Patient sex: M
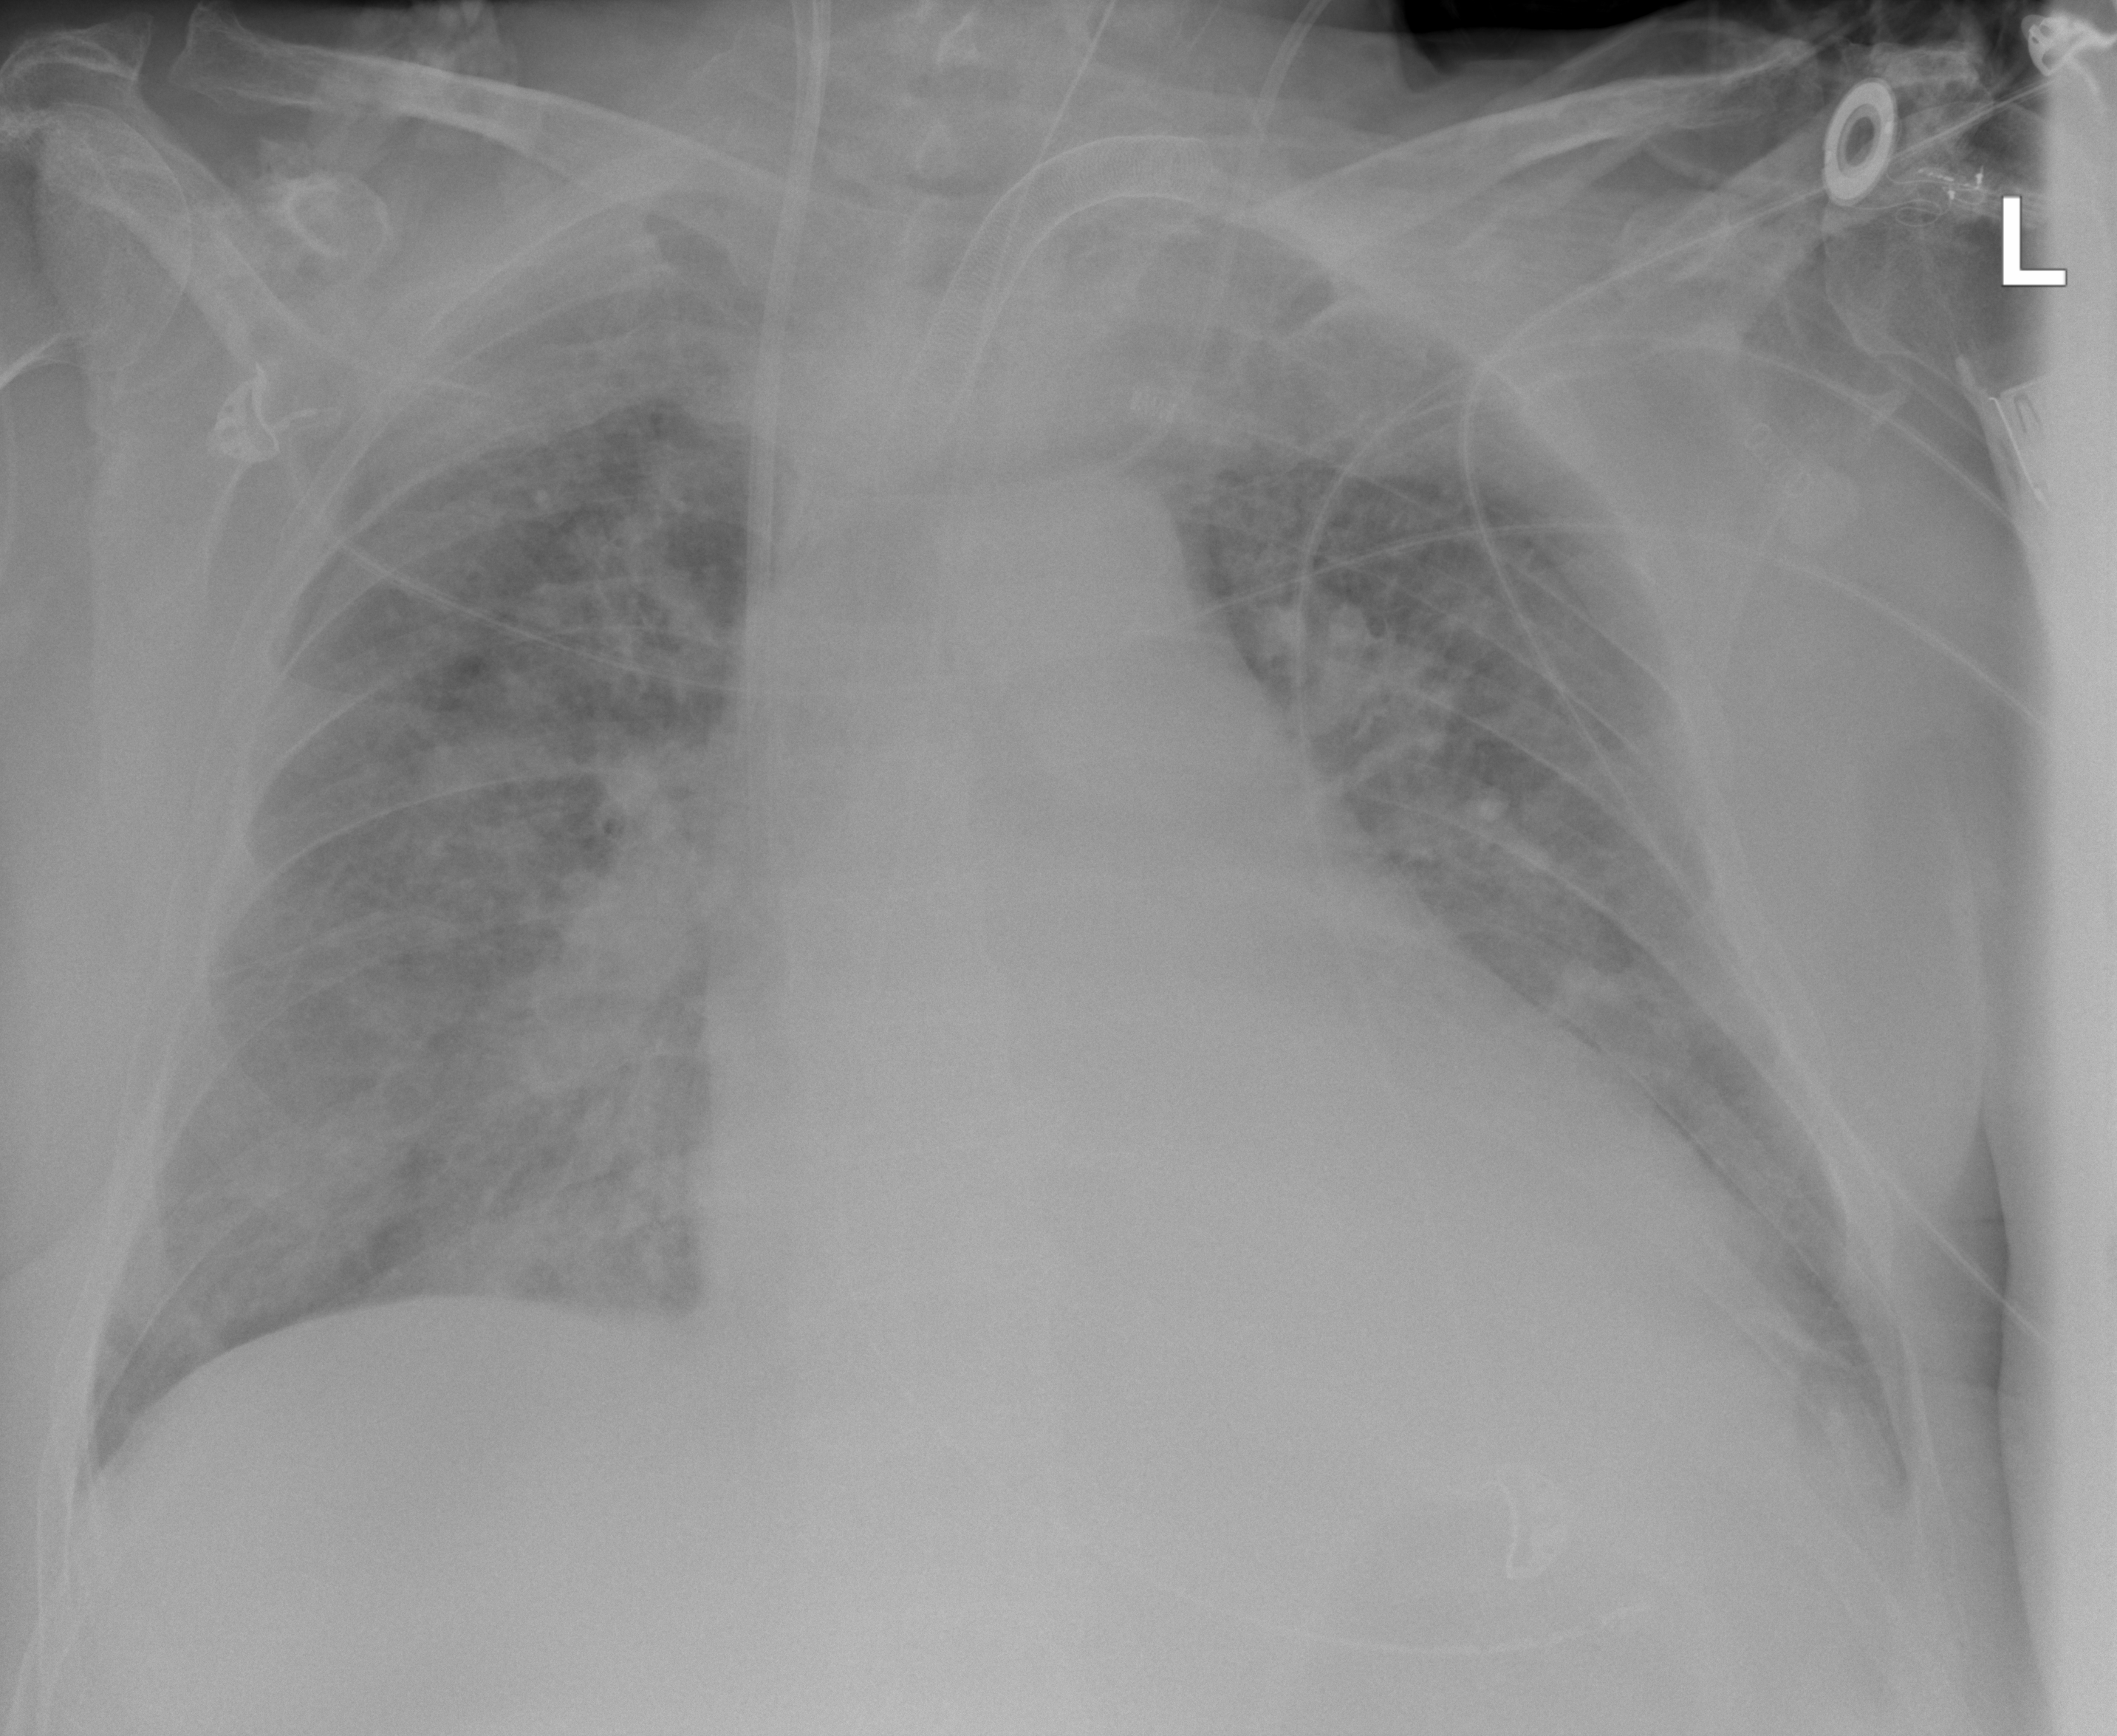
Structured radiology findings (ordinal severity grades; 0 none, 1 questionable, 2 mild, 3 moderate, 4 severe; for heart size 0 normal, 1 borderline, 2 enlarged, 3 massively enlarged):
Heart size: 2
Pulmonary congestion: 2
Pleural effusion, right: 2
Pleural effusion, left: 2
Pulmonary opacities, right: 3
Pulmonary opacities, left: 2
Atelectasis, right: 2
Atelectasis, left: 3